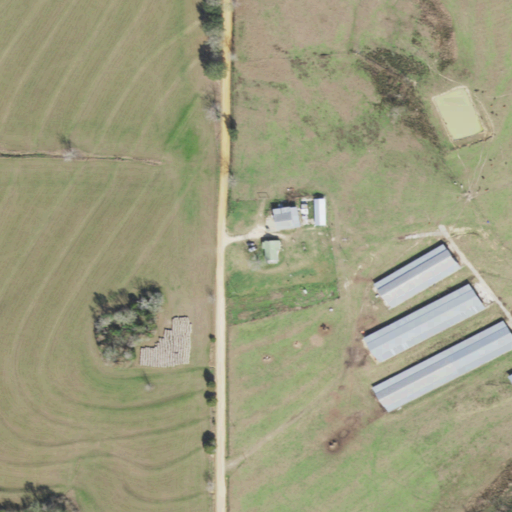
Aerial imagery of mountain in Florida named Balcom Hill containing cultivated crops, open development, medium intensity development, high intensity development, low intensity development, and woody wetlands